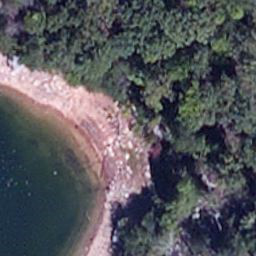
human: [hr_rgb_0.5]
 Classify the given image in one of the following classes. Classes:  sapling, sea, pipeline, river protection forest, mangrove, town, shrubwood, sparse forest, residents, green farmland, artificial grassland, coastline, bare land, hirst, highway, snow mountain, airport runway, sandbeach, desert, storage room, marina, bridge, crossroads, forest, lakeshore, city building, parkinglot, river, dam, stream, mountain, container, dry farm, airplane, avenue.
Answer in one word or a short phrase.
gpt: lakeshore